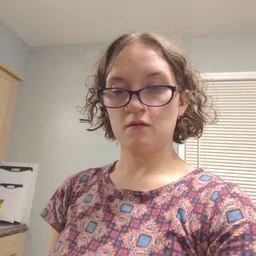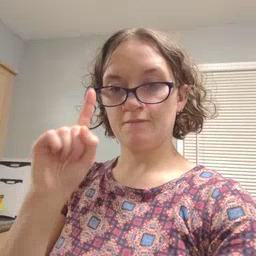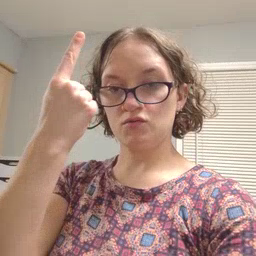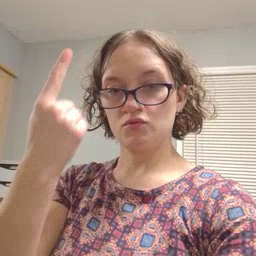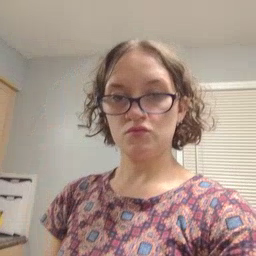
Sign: first